Question: I want to draw a grid as shown in the image but I totally don't have any idea where to begin.
Should I use or should I use with and how do I draw on it?
I want this grid to draw rectangle, circle or other diagrams on it and I will calculate the area of that diagram like area of a square.

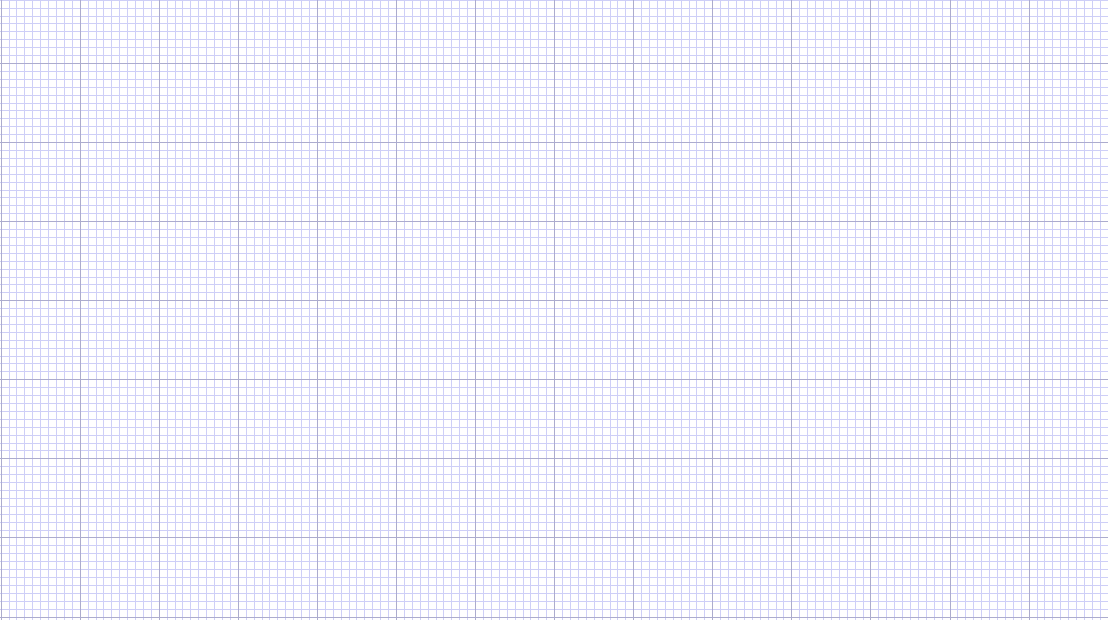
Answer: SVG can do this nicely using patterns:
'''
<svg width="100%" height="100%" xmlns="http://www.w3.org/2000/svg">
<defs>
<pattern id="smallGrid" width="8" height="8" patternUnits="userSpaceOnUse">
<path d="M 8 0 L 0 0 0 8" fill="none" stroke="gray" stroke-width="0.5"/>
</pattern>
<pattern id="grid" width="80" height="80" patternUnits="userSpaceOnUse">
<rect width="80" height="80" fill="url(#smallGrid)"/>
<path d="M 80 0 L 0 0 0 80" fill="none" stroke="gray" stroke-width="1"/>
</pattern>
</defs>
<rect width="100%" height="100%" fill="url(#grid)" />
</svg>
'''
I set 'width' and 'height' to '100%', so you can define the actual width and height on use, either for inline SVG:
'''
<div style="width:400px;height:300px">
<svg width="100%" height="100%" xmlns="http://www.w3.org/2000/svg">
<defs>
<pattern id="smallGrid" width="8" height="8" patternUnits="userSpaceOnUse">
<path d="M 8 0 L 0 0 0 8" fill="none" stroke="gray" stroke-width="0.5"/>
</pattern>
<pattern id="grid" width="80" height="80" patternUnits="userSpaceOnUse">
<rect width="80" height="80" fill="url(#smallGrid)"/>
<path d="M 80 0 L 0 0 0 80" fill="none" stroke="gray" stroke-width="1"/>
</pattern>
</defs>
<rect width="100%" height="100%" fill="url(#grid)" />
</svg>
</div>
'''
or an '' element:
'''
<img src="https://svgshare.com/i/eGa.svg" width="700" height="200"/>
'''
results in:

(Sorry if the image does not show up - there does not seem to be something like Imgur for reliably hosting SVGs.)
'''
<img src="https://svgshare.com/i/eGa.svg" width="241" height="401"/>
'''
results in

Note that for this particular grid you have to use widths and heights of the form 'n x 80 + 1' (with 'n' being any integer) if you want the grid to start and end with a thick stroke.